Question: I recently purchased a Bluetooth module from China. Now that I have it I have no idea how to use it. I cannot even get my computer to find it. I have tried connecting the "mode pin" to ground and to Vcc, but that does not make it discoverable.
How I can get my computer connected to this? And once I do, how can I actually use it like a serial port?
Thank you.
Here is a photo of the module.

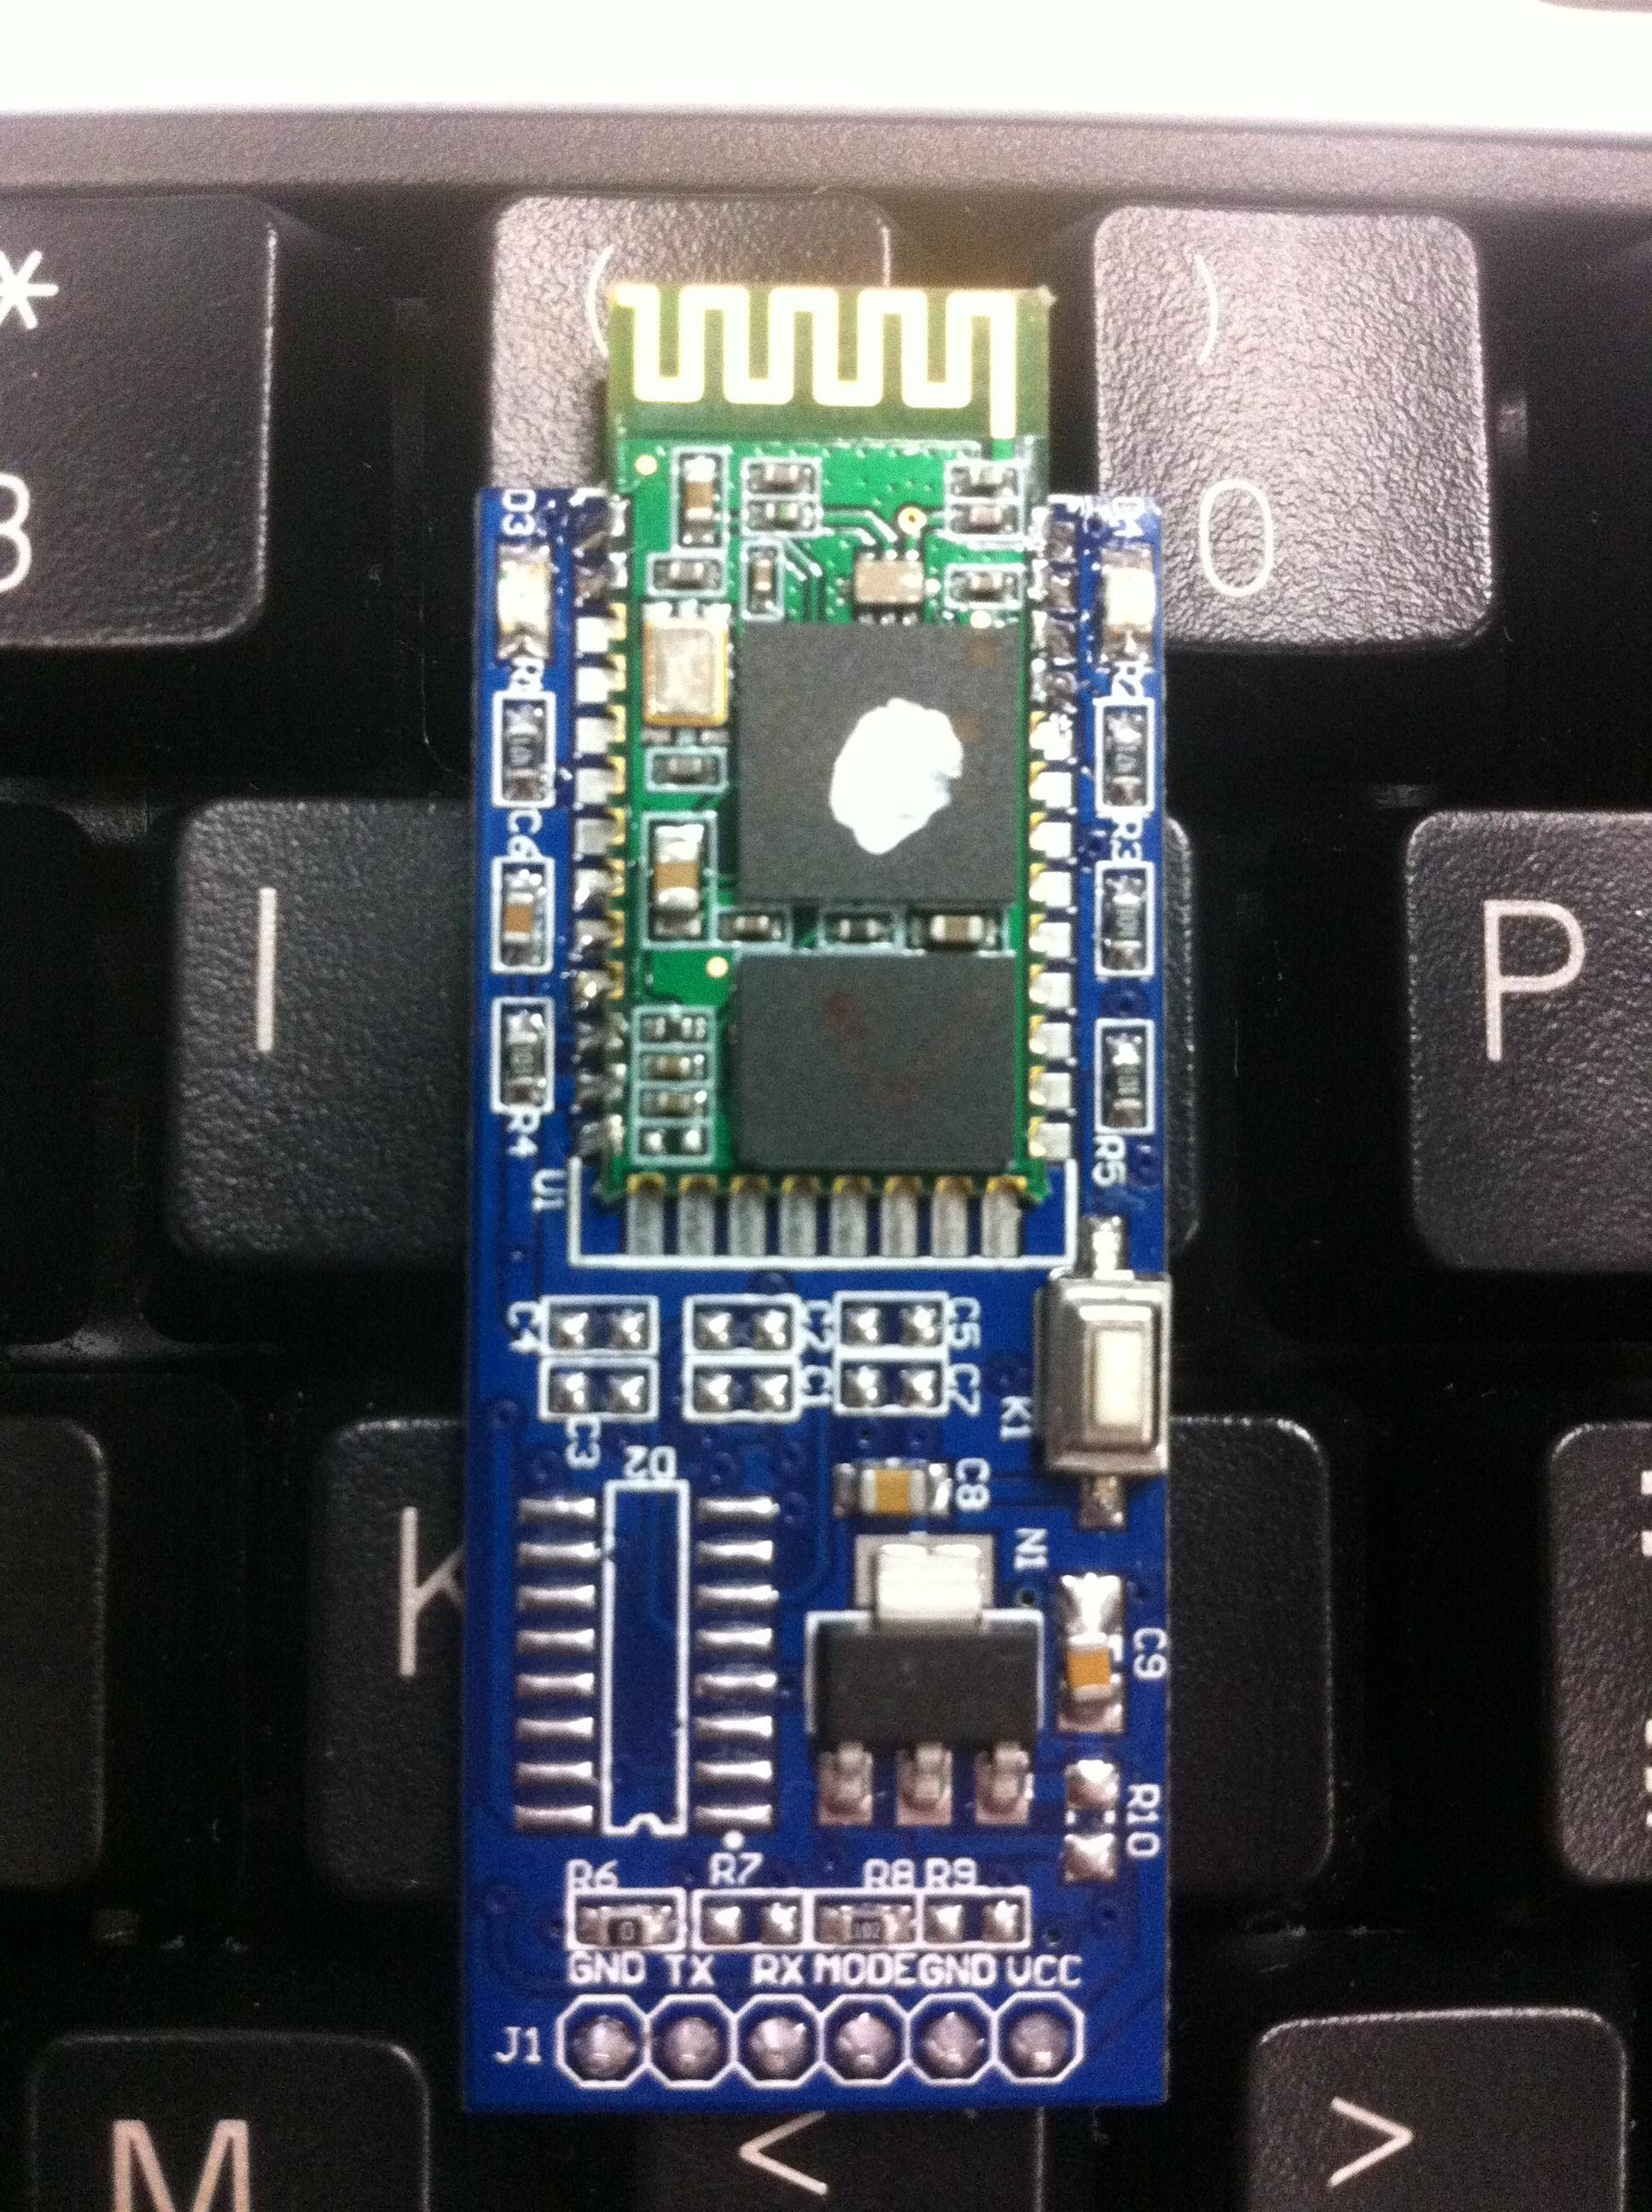
Answer: I posted this question on the Electrical Engineering site as well, and I got a good answer from them folks.
You can <URL>